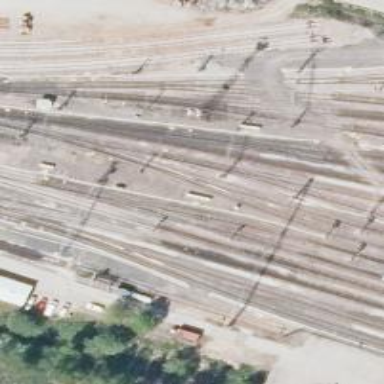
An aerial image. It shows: Railway signal.